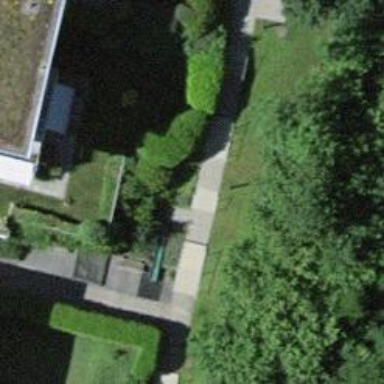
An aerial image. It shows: Set of steps on the road.